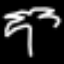
Label: palm tree